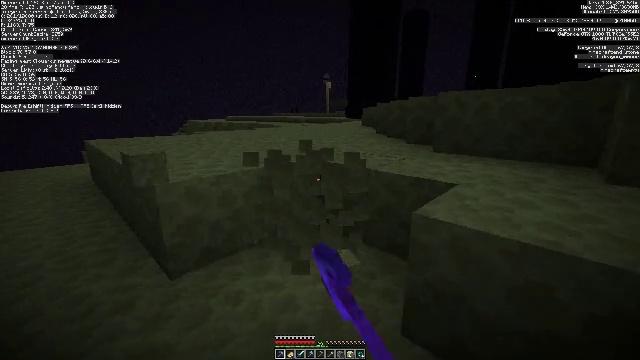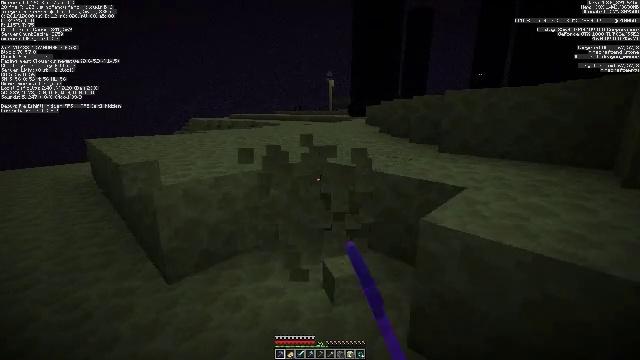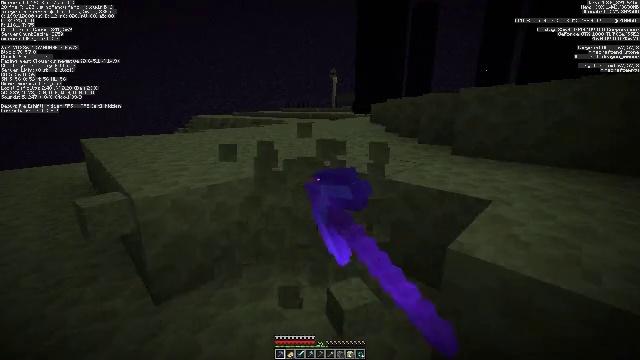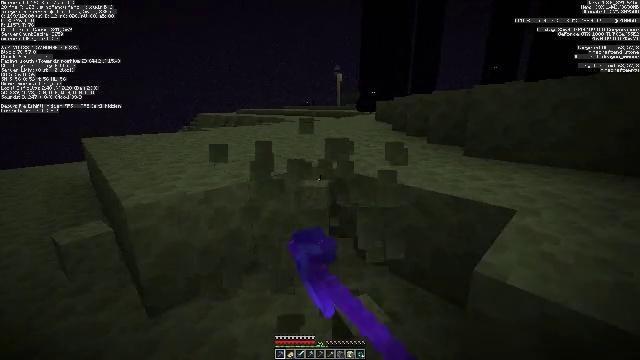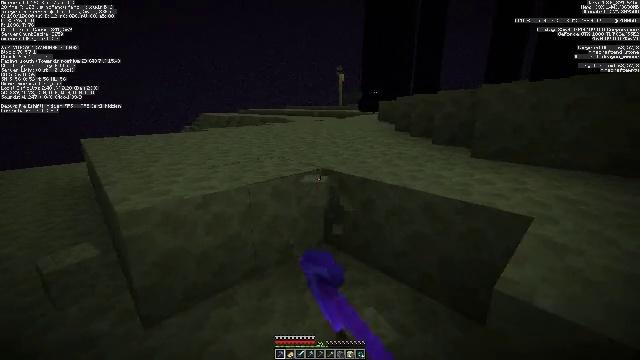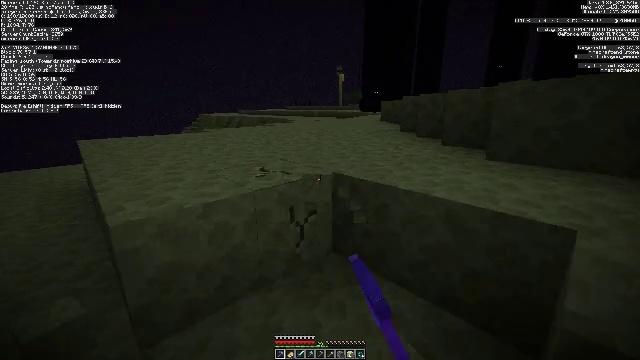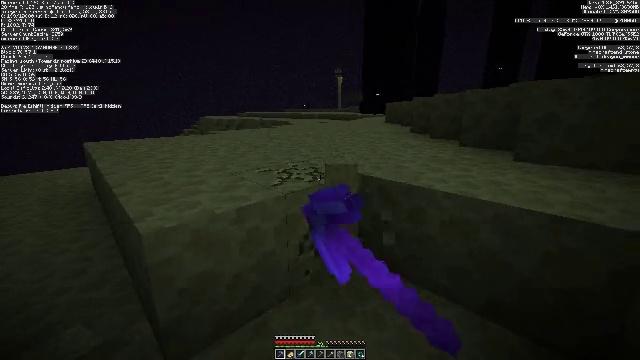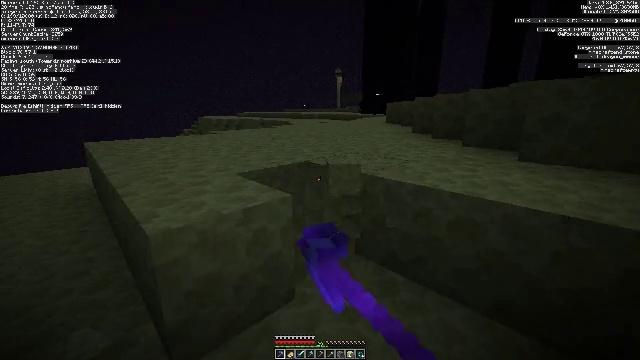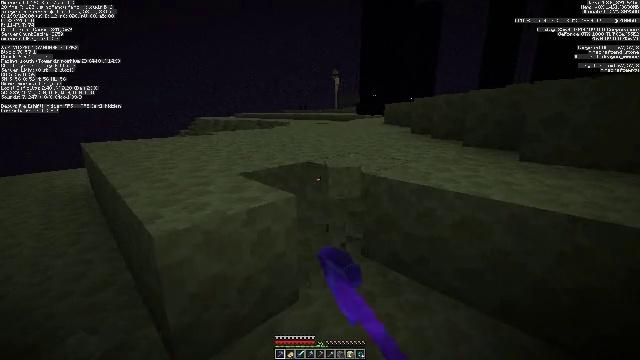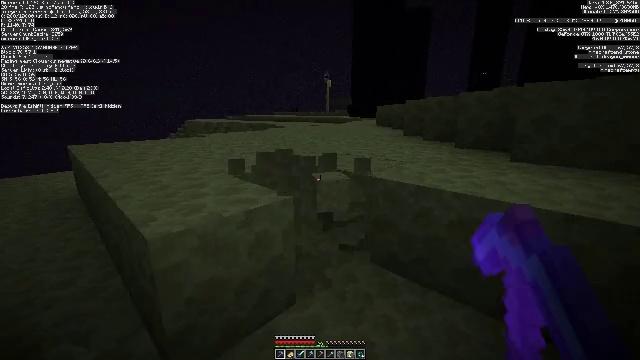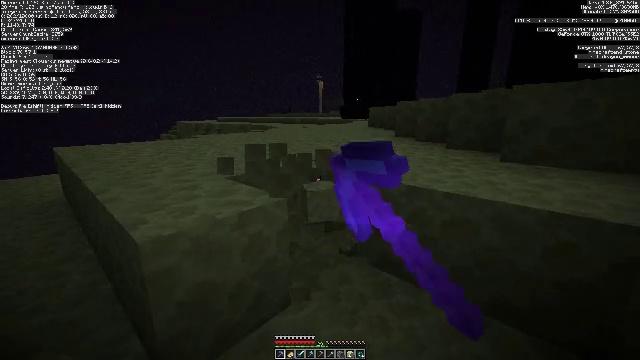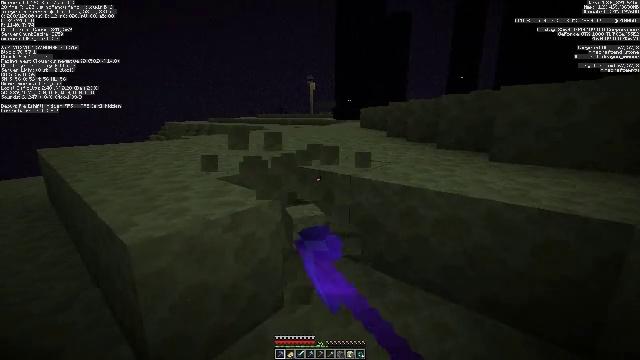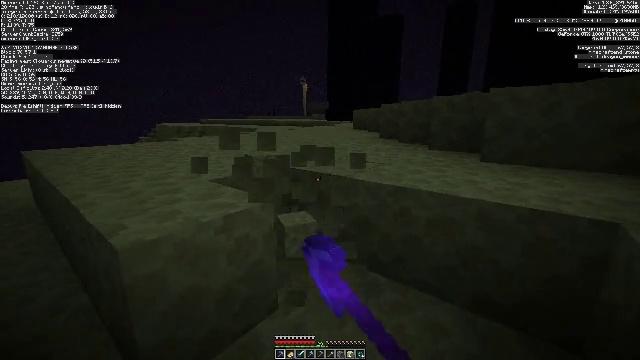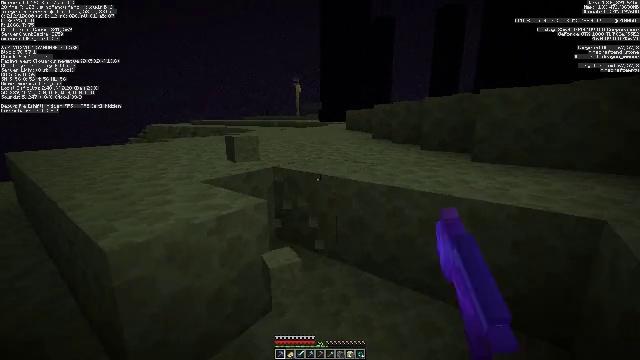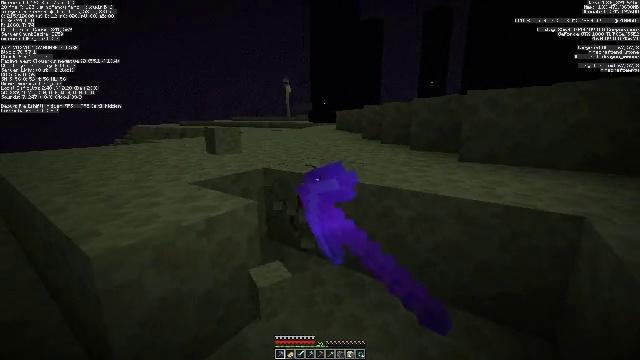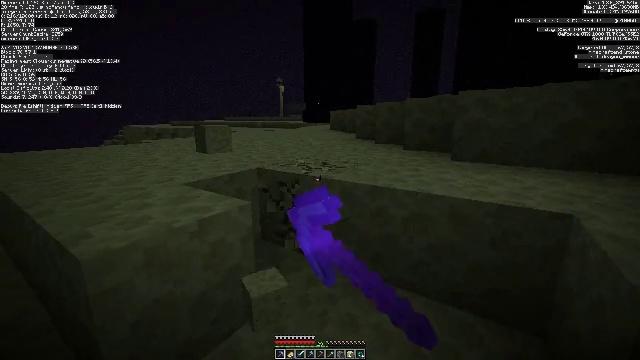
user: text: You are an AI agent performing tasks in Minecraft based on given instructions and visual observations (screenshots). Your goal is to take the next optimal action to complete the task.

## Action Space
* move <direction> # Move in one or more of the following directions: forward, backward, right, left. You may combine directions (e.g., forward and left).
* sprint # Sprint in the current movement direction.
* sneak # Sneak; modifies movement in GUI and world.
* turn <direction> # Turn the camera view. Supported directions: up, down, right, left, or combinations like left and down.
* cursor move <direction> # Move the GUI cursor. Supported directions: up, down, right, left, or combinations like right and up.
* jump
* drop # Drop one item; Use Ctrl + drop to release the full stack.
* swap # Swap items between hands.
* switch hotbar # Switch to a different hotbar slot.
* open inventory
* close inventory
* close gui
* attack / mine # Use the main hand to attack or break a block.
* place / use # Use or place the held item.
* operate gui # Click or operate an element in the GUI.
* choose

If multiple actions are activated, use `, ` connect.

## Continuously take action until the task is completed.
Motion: motion action
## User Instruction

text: Collect end stone for your base.
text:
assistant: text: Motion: move forward, attack / mine
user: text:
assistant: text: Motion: move forward, attack / mine
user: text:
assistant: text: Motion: move forward, attack / mine
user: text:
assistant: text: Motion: move forward and move left, attack / mine
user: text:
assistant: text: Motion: move left, attack / mine
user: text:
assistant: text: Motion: move left, attack / mine
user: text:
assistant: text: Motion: attack / mine
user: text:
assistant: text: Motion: attack / mine
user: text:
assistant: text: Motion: turn right, attack / mine
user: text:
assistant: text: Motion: turn right, attack / mine
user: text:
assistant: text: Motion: turn right, attack / mine
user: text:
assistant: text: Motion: turn right, attack / mine
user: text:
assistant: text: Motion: turn right, attack / mine
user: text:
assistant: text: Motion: turn right, attack / mine
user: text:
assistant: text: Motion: turn right, attack / mine
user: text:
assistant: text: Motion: attack / mine
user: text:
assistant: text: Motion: attack / mine
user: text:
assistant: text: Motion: attack / mine
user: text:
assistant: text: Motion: move back, attack / mine
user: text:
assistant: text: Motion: move back, attack / mine
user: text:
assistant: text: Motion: move back, attack / mine
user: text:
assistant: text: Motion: move back, turn left, attack / mine
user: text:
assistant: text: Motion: move back, turn left and down, attack / mine
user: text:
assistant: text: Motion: move back, turn left, attack / mine
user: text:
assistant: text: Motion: turn left and up, attack / mine
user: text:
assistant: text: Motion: turn right, attack / mine
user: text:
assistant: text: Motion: turn right and up, attack / mine
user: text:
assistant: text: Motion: turn right, attack / mine
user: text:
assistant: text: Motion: turn right, attack / mine
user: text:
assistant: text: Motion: turn right, attack / mine